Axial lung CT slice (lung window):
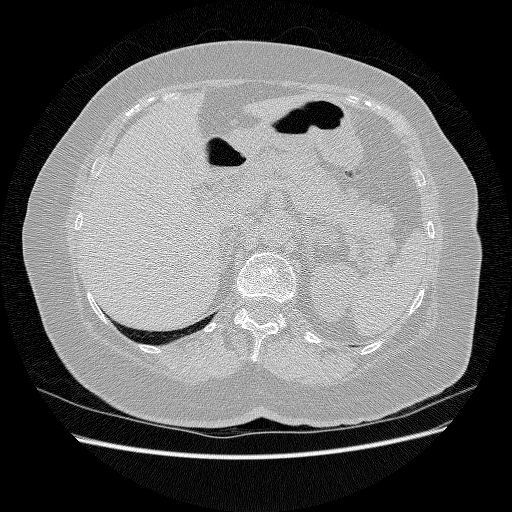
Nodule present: no